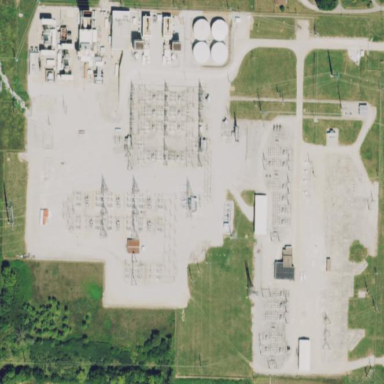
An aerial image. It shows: Fenced power substation at the transmission level.